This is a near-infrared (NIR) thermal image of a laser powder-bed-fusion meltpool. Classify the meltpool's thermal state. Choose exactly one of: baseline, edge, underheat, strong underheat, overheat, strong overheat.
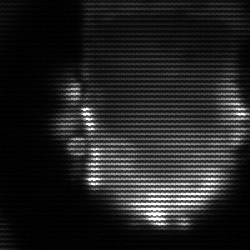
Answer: baseline